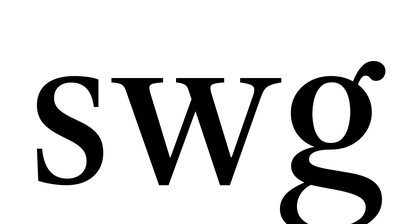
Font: LibreCaslonText_Regular